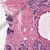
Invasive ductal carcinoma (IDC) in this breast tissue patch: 0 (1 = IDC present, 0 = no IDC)